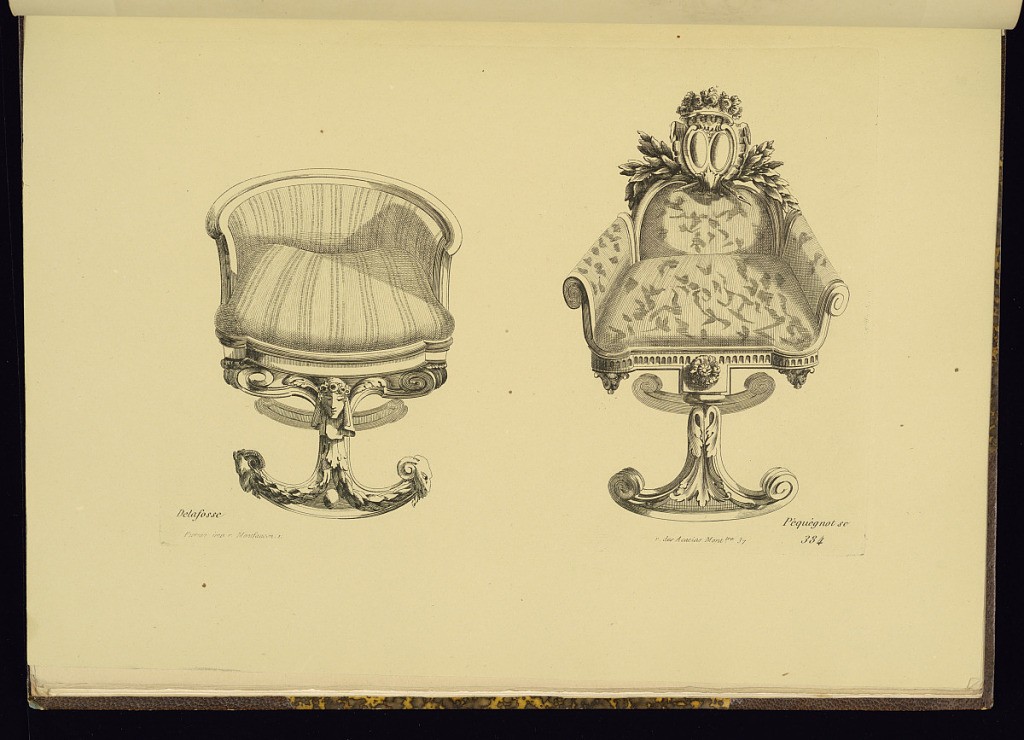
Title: Two Designs for Cradles
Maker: Jean-Charles Delafosse, French, 1734 – 1789
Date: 1849–66
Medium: Etching on paper
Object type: Print
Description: Two designs for upholstered cradles with ornately carved frames featuring a coat of arms, foliate branches, flowers, laurel and acanthus leaves, fluting, a rosette, scrolling leaves, and mascarons (masks). The plate is signed with the printmaker, publisher, and original designer, and numbered.